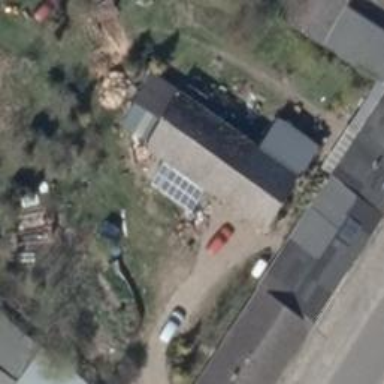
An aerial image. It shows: Small solar photovoltaic panel used as generator to produce electricity.